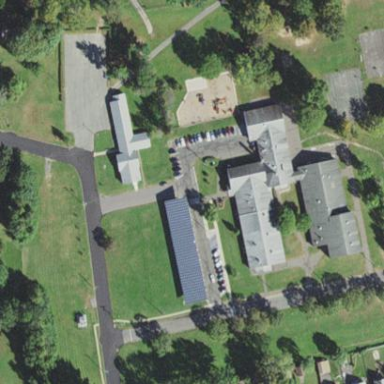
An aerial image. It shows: School.